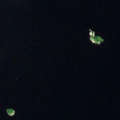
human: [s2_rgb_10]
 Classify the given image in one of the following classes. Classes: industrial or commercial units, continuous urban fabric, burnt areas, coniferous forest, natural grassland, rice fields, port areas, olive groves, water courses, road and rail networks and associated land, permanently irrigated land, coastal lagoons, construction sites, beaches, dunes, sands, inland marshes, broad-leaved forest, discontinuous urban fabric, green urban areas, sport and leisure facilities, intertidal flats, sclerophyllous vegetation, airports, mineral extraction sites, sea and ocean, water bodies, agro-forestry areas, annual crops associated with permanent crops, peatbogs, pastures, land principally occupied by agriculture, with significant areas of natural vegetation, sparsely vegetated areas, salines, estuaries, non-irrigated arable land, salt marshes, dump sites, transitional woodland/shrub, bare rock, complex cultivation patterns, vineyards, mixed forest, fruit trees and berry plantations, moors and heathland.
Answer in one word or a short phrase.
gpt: water bodies